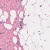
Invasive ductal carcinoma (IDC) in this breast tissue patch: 0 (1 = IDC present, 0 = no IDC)